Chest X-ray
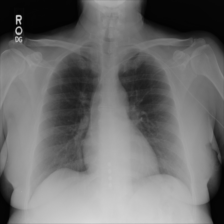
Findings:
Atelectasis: negative
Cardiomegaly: negative
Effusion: negative
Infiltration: negative
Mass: negative
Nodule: negative
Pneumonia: negative
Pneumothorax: negative
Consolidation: negative
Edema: negative
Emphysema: negative
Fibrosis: negative
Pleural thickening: negative
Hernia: negative